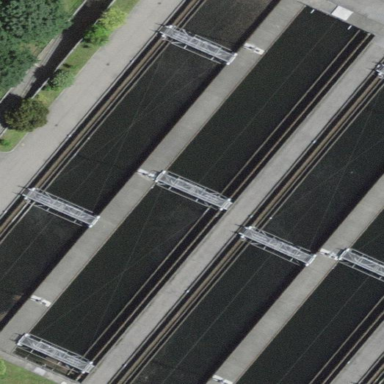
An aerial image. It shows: Body of wastewater.